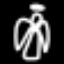
Label: angel